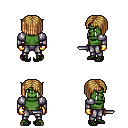
a pixel art fantasy rpg character, male body template, orc, green skin, steel arm armor, metal pants, blonde pageboy hairstyle, gold gloves, ghillies, dagger, four views (front, back, left, right), 2x2 character sprite sheet, small pixel art, hard edges, no anti-aliasing